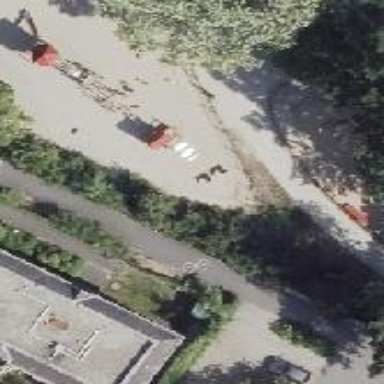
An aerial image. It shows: Sandpit playground.